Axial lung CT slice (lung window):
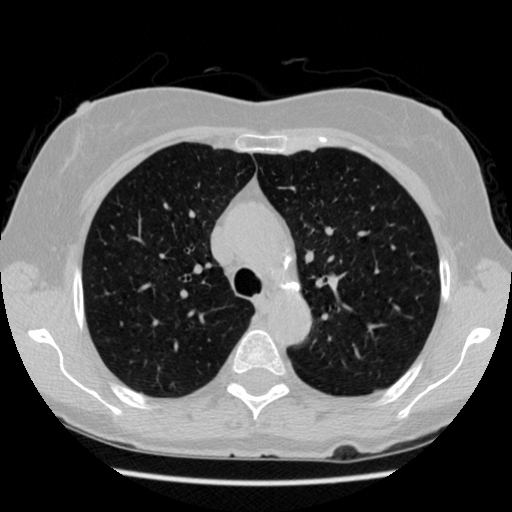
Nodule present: no